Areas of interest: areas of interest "Canton Fair Exhibition Hall Area A South Parking Lot"
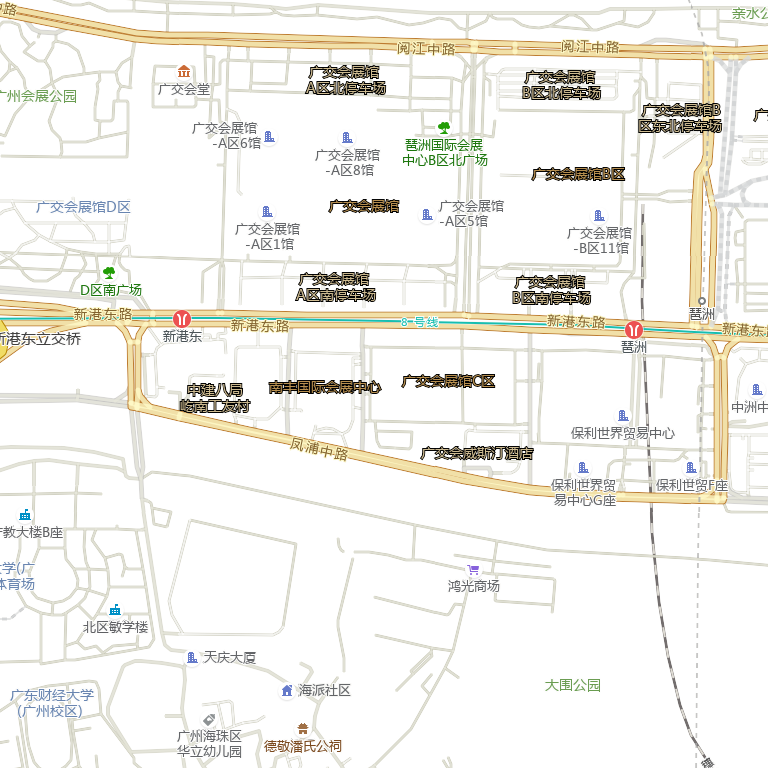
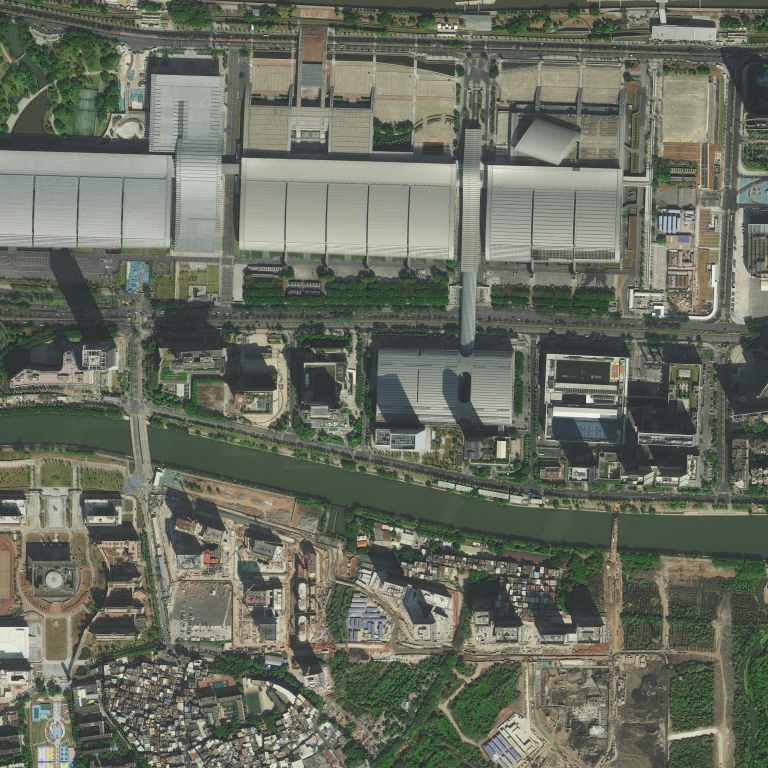